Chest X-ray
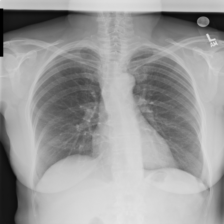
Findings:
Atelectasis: negative
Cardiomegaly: negative
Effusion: negative
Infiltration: negative
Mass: negative
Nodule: negative
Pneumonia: negative
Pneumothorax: negative
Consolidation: negative
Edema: negative
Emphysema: negative
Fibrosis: negative
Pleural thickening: negative
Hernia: negative